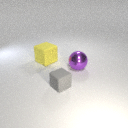
large yellow rubber cube behind small gray rubber cube